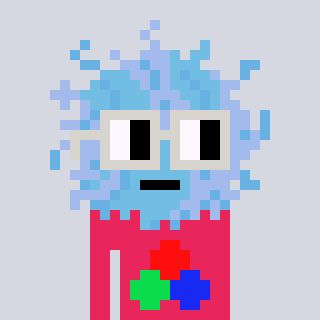
a pixel art character with square light gray glasses, a lint-shaped head and a redpinkish-colored body on a cool background